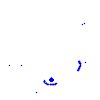
Particle: electron